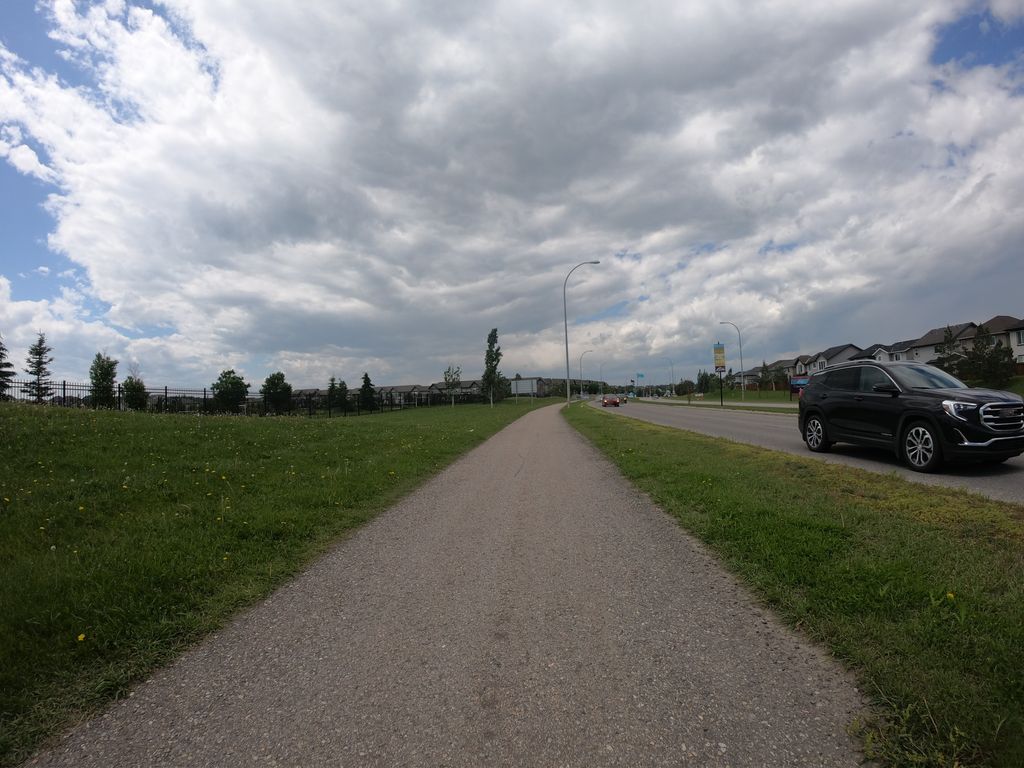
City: calgary